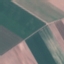
Land use / land cover class: AnnualCrop